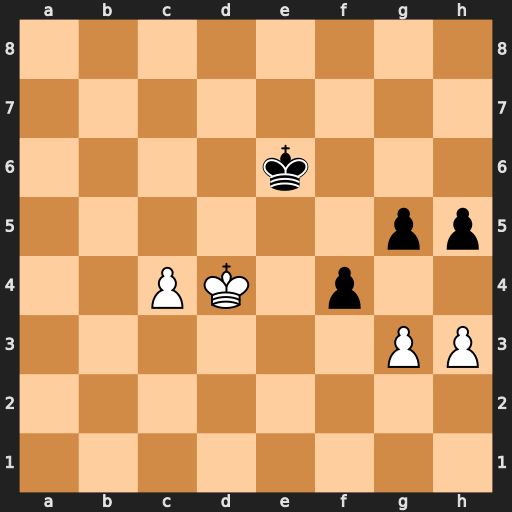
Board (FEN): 8/8/4k3/6pp/2PK1p2/6PP/8/8
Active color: w
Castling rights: -
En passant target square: -
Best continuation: gxf4 gxf4 Ke4